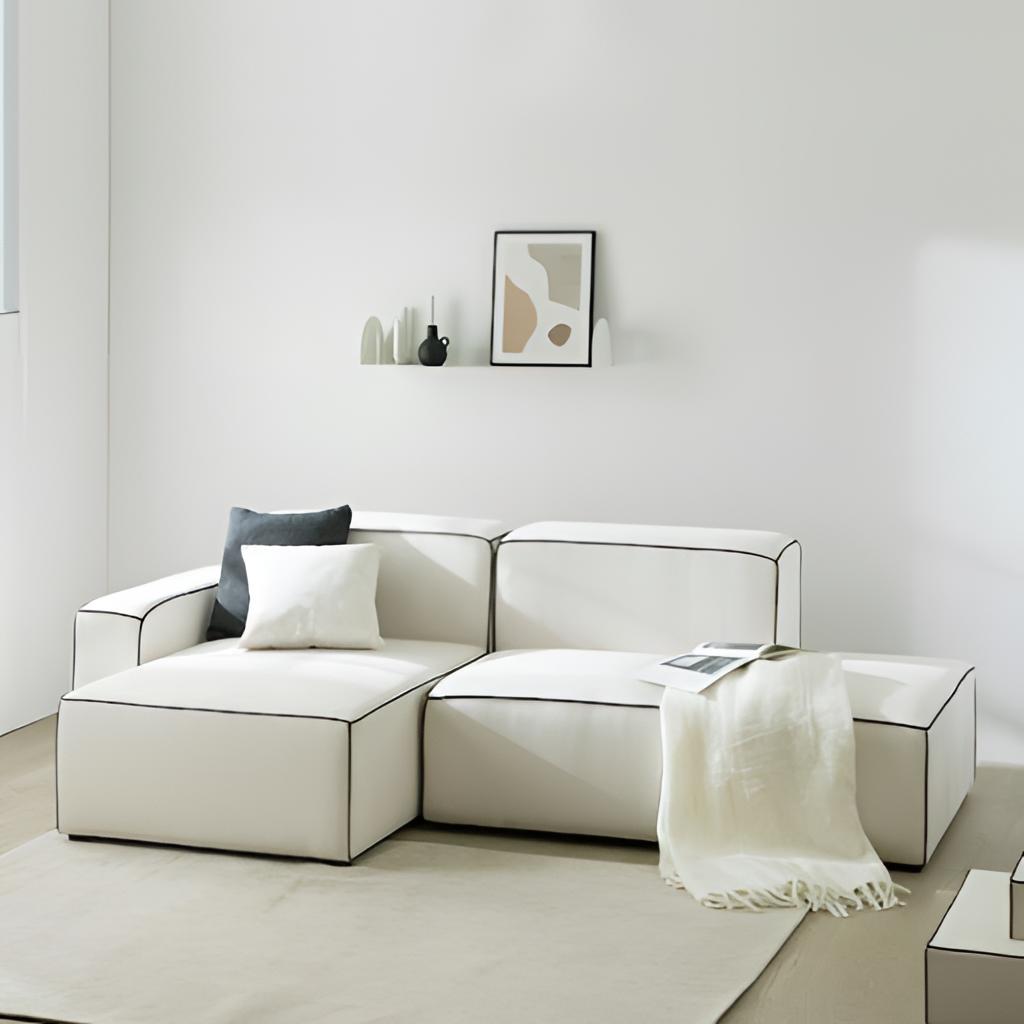
white fabric sectional sofa, living room, modern, white paint wallpaper, with solid pattern, wood flooring, with plank pattern